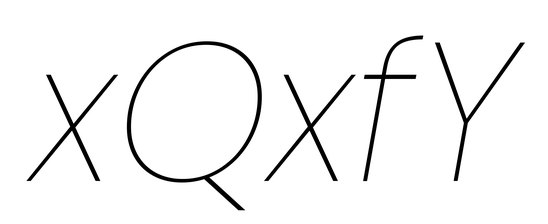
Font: Poppins-ThinItalic